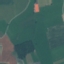
Land use / land cover class: Pasture